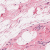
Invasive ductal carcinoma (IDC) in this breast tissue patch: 0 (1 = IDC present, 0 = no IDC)